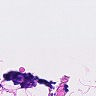
Metastatic tissue present: no